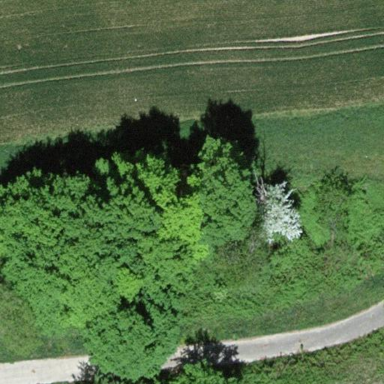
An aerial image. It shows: Forest area.